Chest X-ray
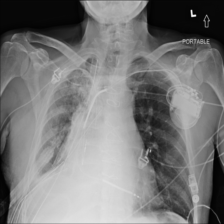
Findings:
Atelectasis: negative
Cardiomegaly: negative
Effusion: negative
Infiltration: negative
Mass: negative
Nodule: negative
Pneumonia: negative
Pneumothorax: negative
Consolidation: negative
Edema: negative
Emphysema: negative
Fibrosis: negative
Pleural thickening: positive
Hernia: negative